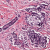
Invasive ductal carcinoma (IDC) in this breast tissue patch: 1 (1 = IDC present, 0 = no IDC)